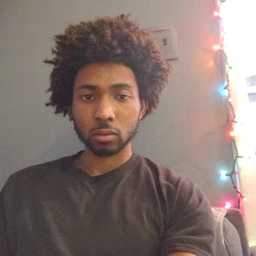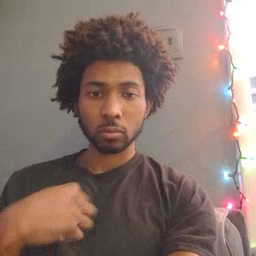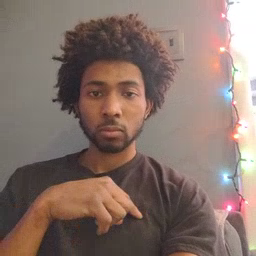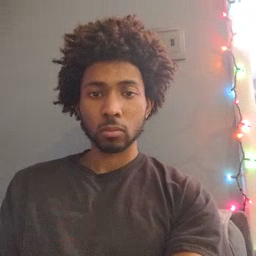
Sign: weus